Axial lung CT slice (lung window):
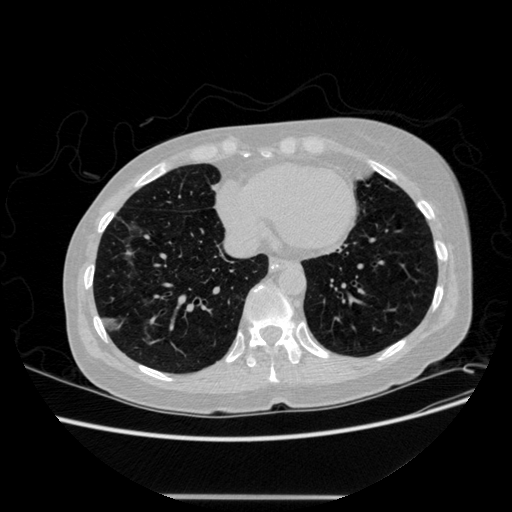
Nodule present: no